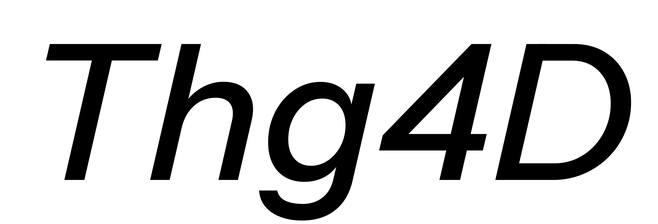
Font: InstrumentSans-Italic_Medium_Italic